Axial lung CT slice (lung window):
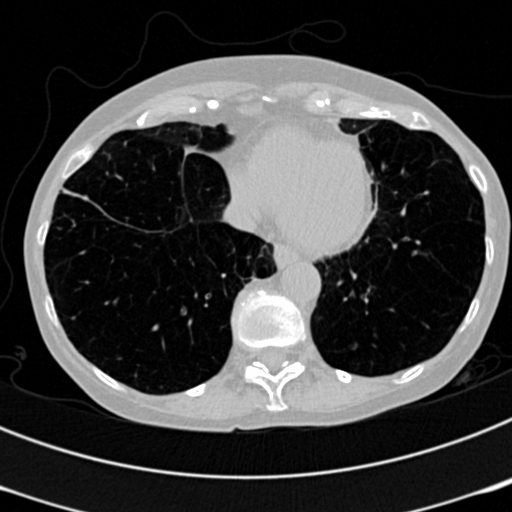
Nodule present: no